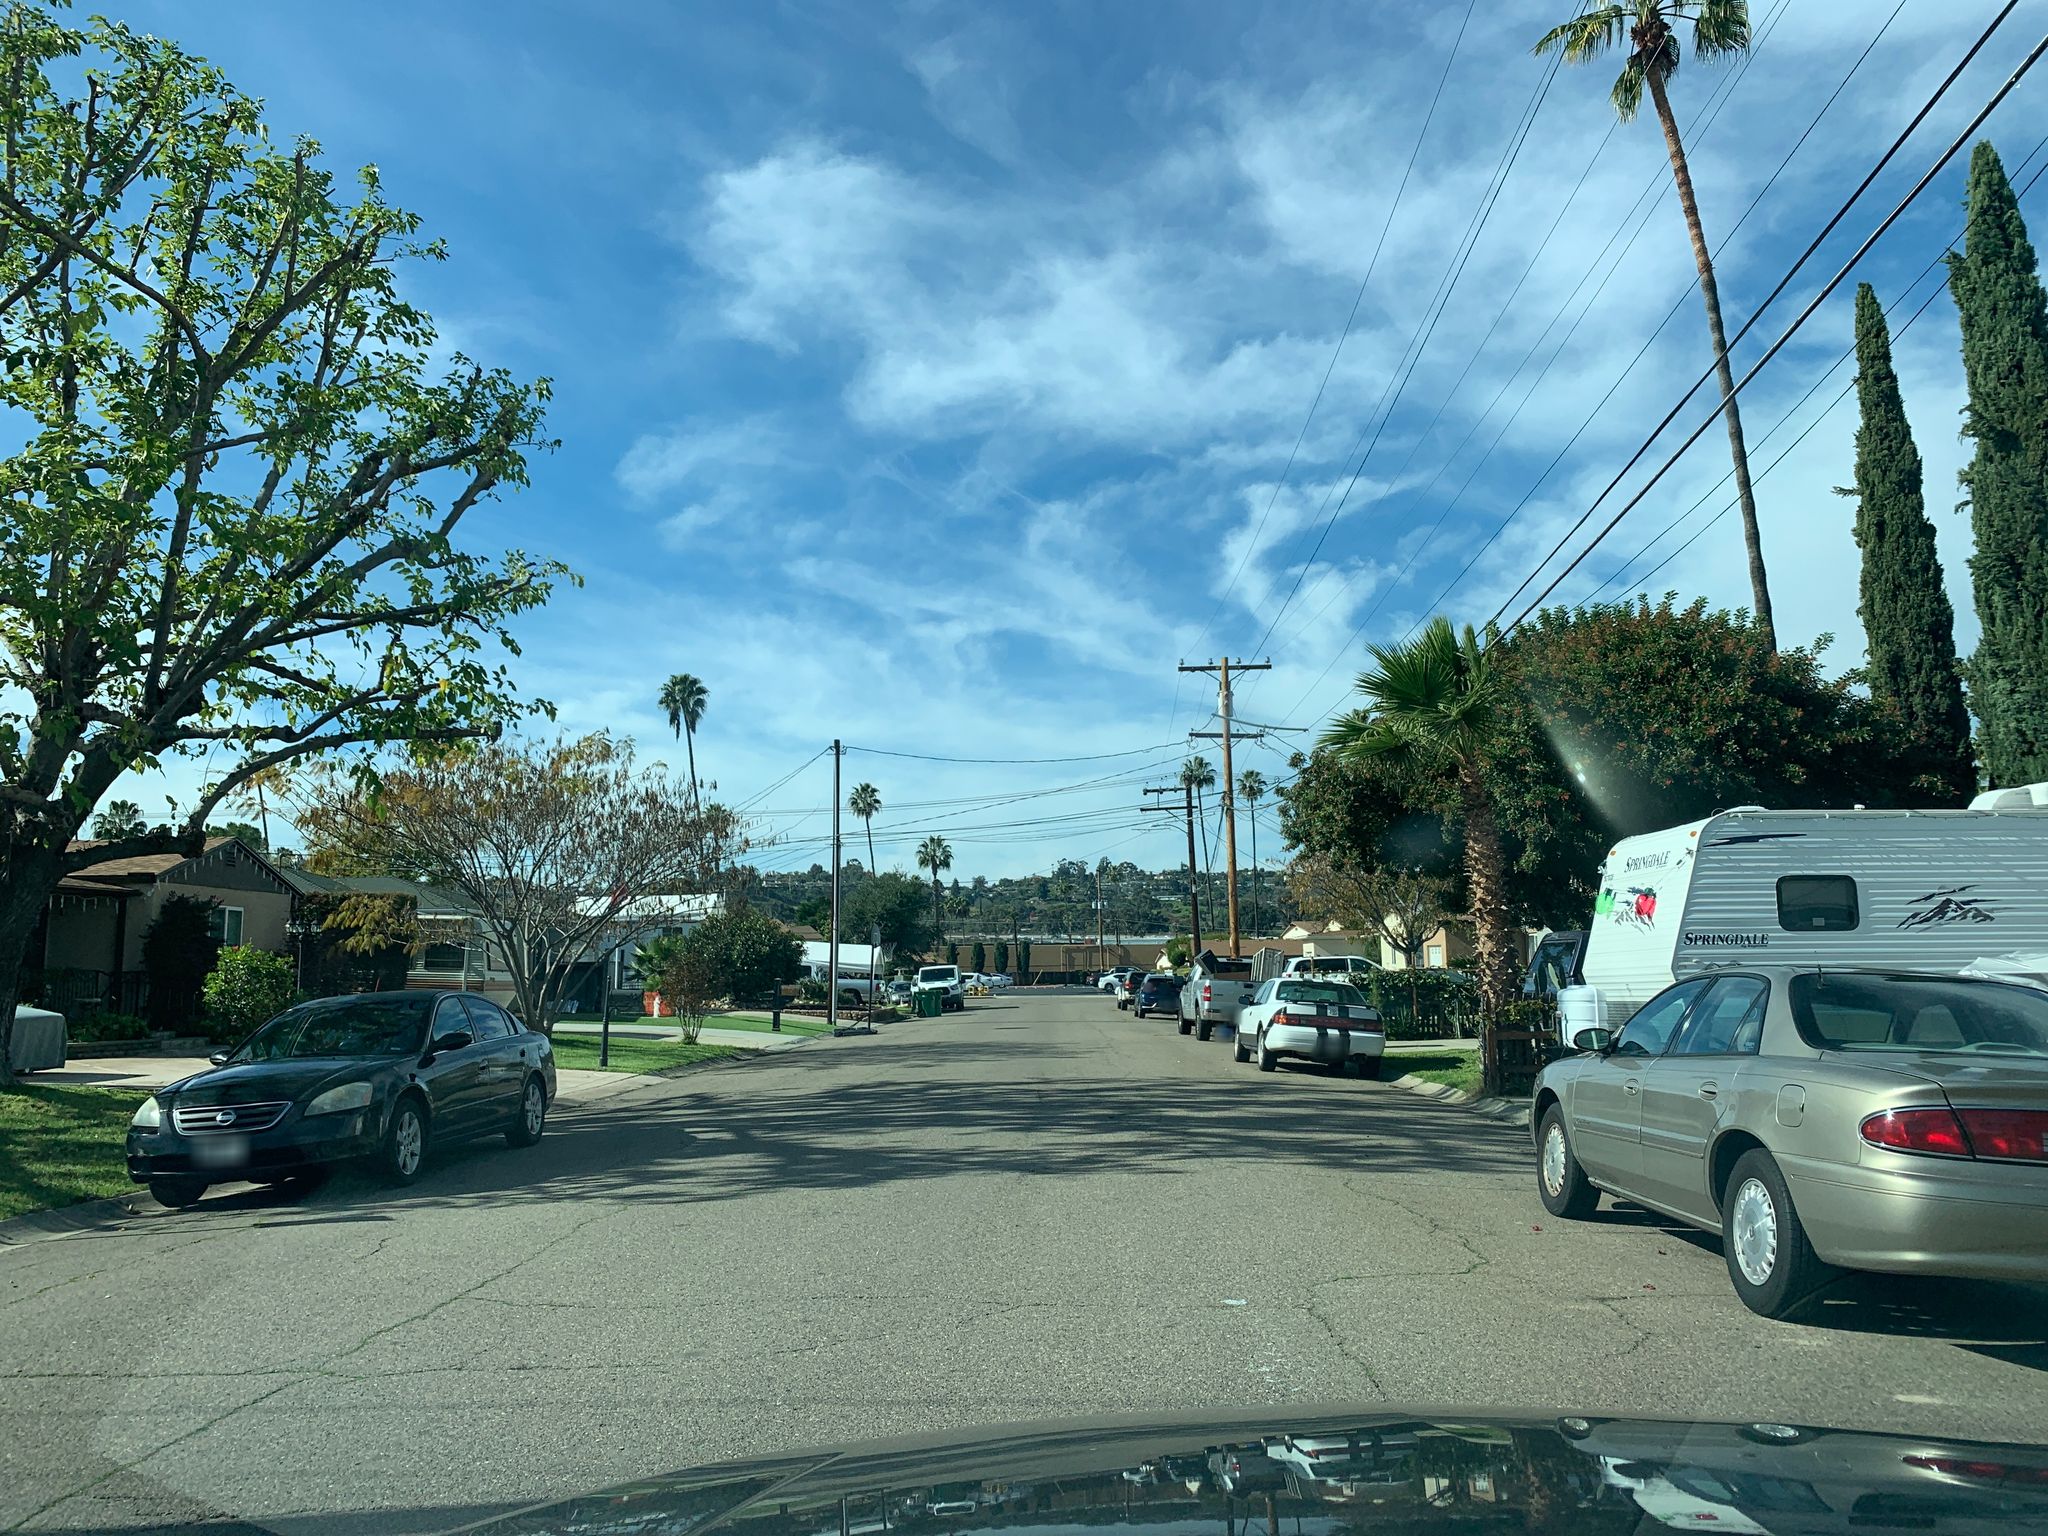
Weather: clear
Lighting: day
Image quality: good
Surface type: driving surface
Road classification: residential, service
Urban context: urban centre
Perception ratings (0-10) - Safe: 6.04, Lively: 7.23, Beautiful: 8.58, Boring: 2.86, Depressing: 5.99, Wealthy: 6.12